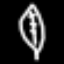
Label: leaf